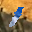
Label: 1